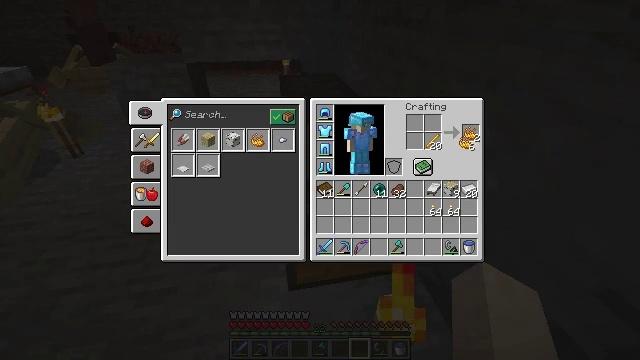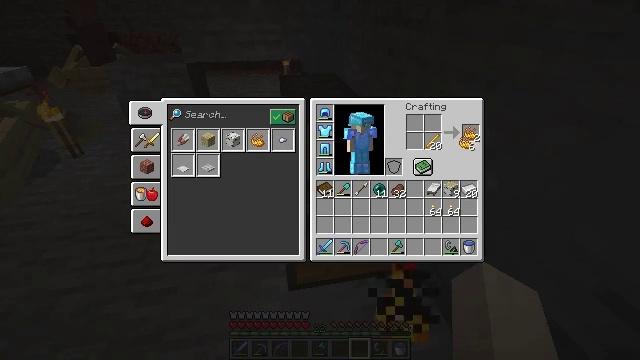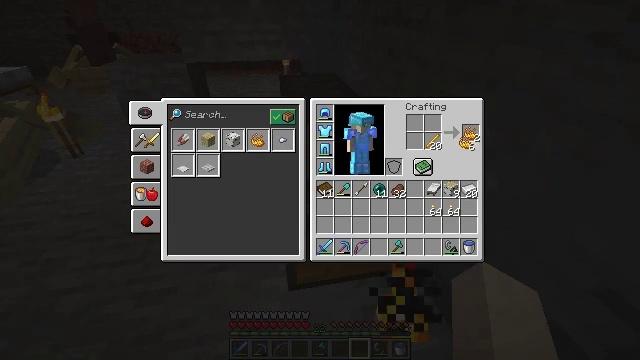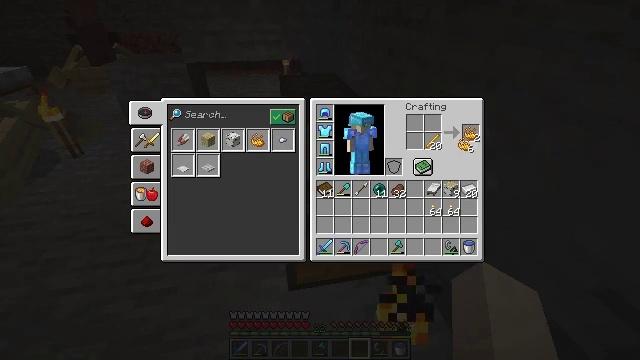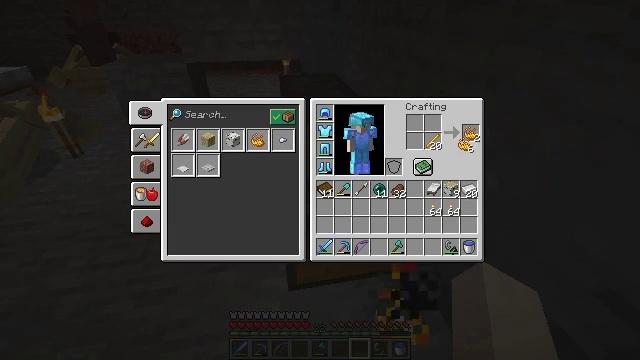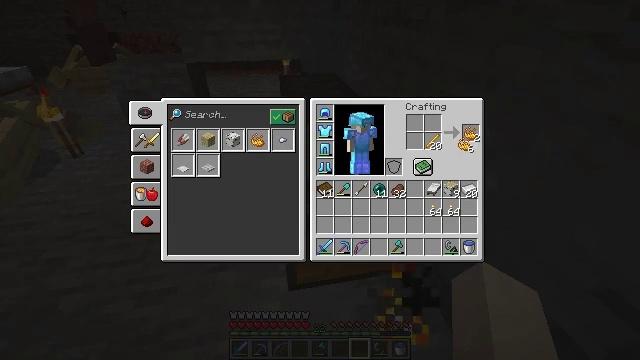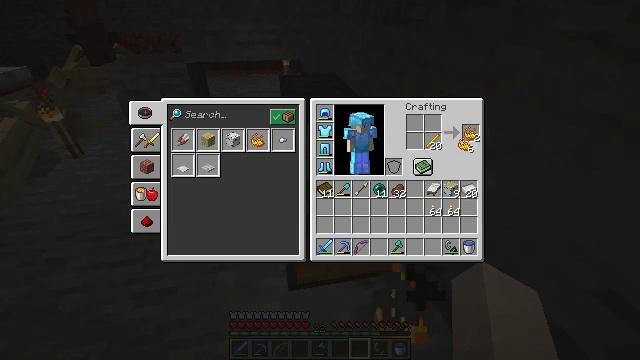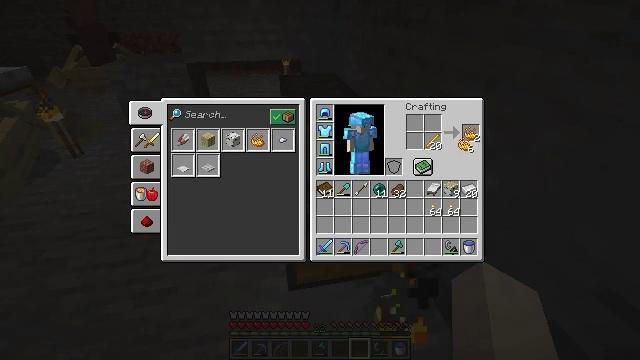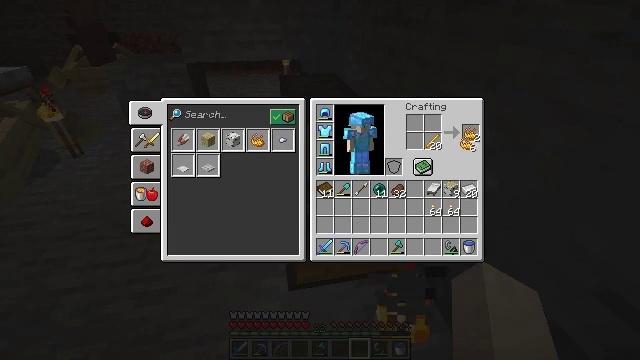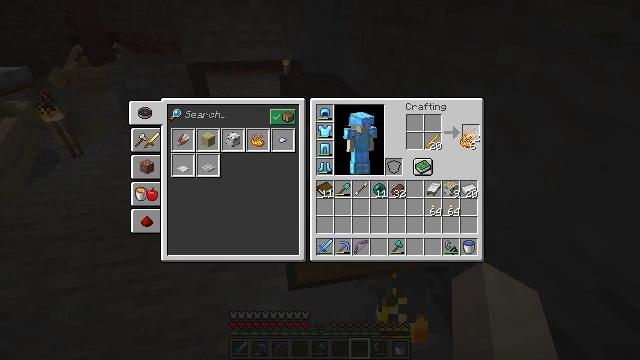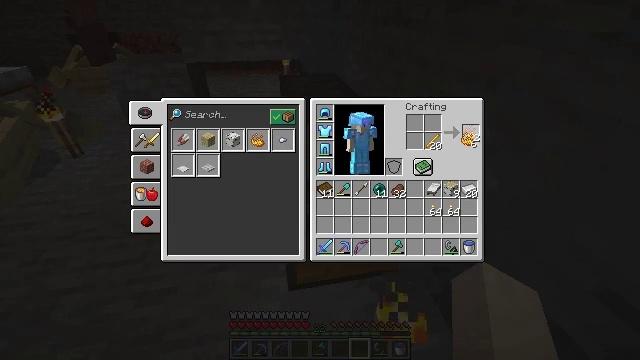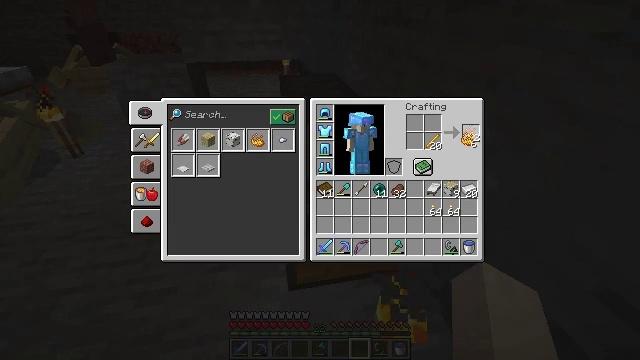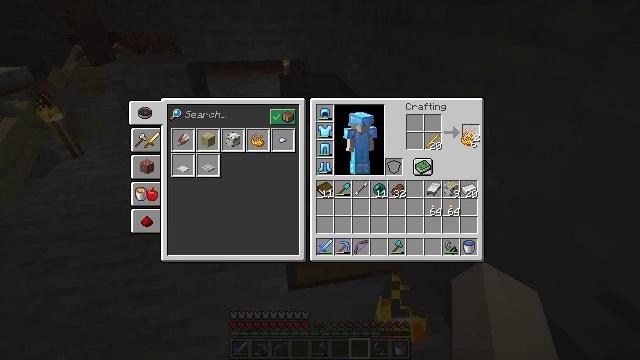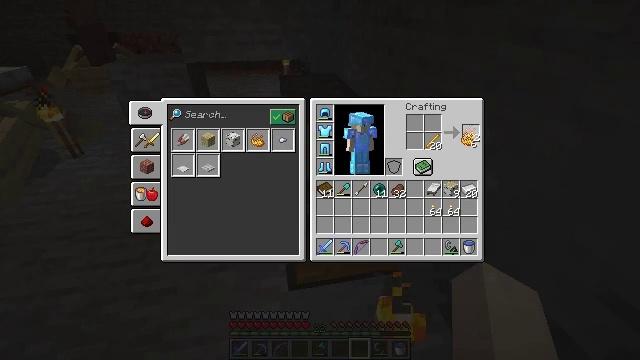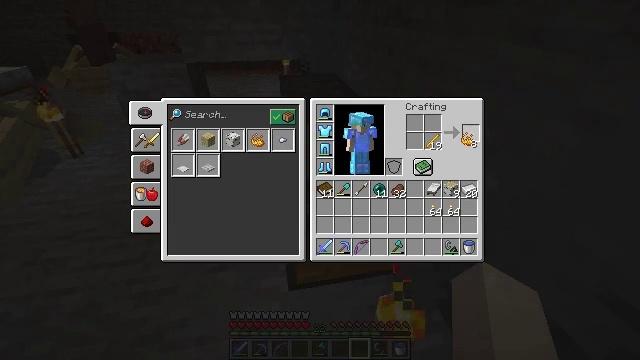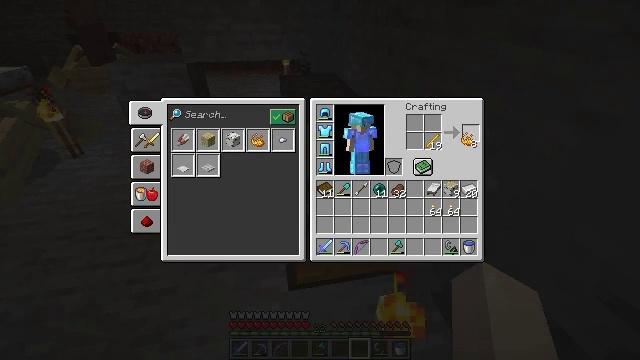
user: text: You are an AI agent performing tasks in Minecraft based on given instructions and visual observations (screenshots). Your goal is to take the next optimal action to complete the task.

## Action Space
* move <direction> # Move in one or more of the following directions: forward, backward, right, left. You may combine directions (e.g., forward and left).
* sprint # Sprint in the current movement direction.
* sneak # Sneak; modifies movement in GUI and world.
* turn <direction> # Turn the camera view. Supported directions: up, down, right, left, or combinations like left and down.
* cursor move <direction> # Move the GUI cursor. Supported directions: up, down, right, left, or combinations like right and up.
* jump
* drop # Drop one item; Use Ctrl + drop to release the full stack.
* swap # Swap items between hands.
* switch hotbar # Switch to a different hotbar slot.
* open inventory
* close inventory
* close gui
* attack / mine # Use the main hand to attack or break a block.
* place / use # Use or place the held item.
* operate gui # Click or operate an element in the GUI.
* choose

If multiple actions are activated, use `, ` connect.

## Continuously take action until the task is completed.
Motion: motion action
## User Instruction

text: Craft blaze powder.
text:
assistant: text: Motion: use / place
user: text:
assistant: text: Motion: no_op
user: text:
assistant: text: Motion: no_op
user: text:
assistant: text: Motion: no_op
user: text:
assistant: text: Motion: no_op
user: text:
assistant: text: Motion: no_op
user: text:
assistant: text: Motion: no_op
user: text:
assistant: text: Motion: no_op
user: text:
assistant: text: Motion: no_op
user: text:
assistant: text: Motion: no_op
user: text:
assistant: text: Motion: attack / mine
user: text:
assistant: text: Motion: attack / mine
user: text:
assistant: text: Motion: attack / mine
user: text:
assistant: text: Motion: no_op
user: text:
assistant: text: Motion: attack / mine
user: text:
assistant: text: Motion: attack / mine
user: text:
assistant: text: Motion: attack / mine
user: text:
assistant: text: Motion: no_op
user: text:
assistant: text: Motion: no_op
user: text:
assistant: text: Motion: no_op
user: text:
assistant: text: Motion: no_op
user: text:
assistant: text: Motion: no_op
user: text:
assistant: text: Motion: no_op
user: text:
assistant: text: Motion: no_op
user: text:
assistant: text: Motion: no_op
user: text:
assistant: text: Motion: turn right and up
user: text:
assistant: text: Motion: no_op
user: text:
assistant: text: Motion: no_op
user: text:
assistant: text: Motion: attack / mine
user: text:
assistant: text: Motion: attack / mine